Aerial crown-view tile of a tropical tree (Barro Colorado Island, Panama), acquired 20240918:
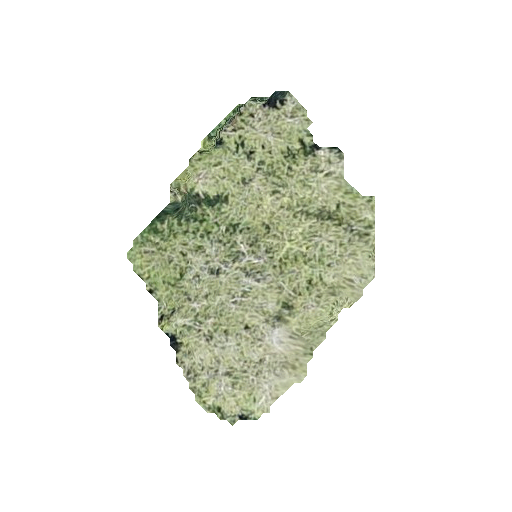
Species: Quararibea stenophylla
GBIF accepted scientific name: Quararibea stenophylla
Crown area: 79.653 m²